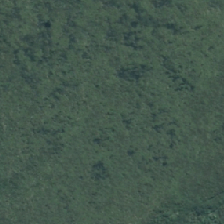
Land cover: herbaceous_freshwater_vege